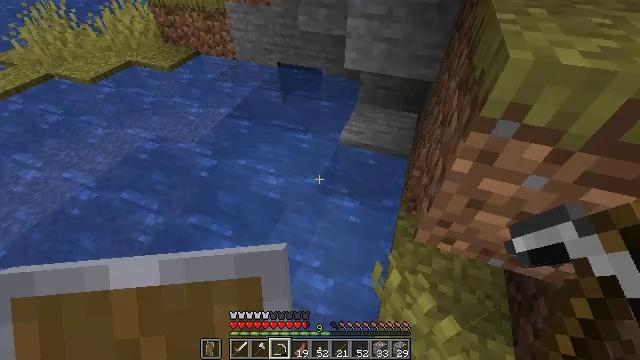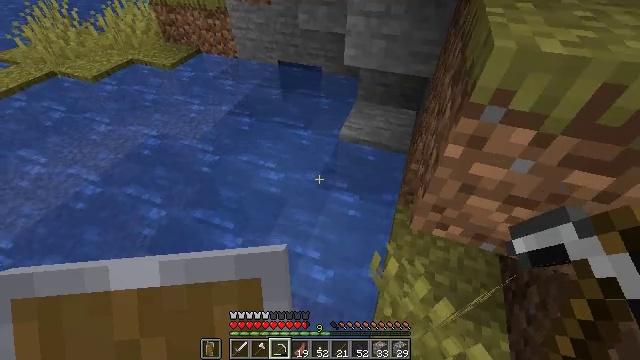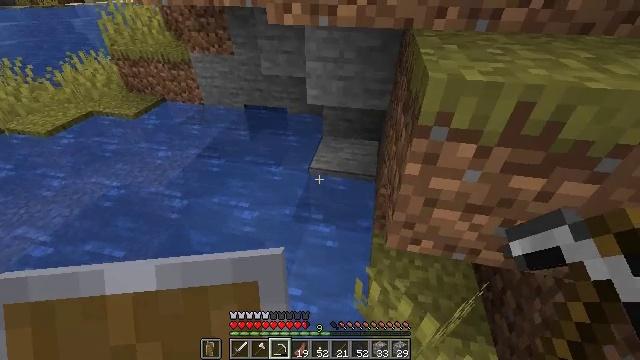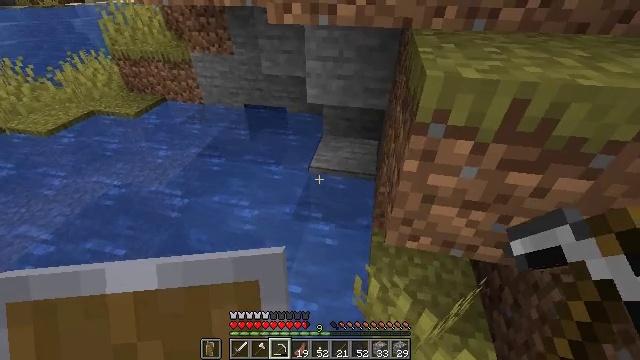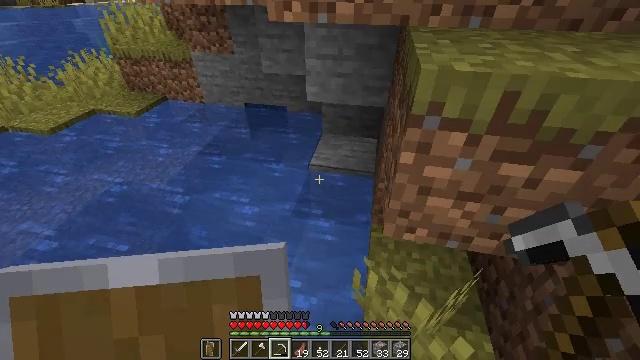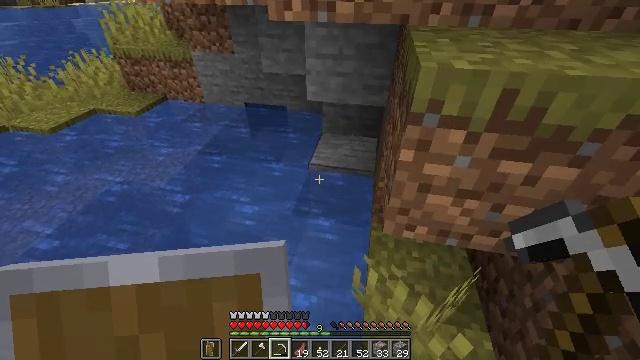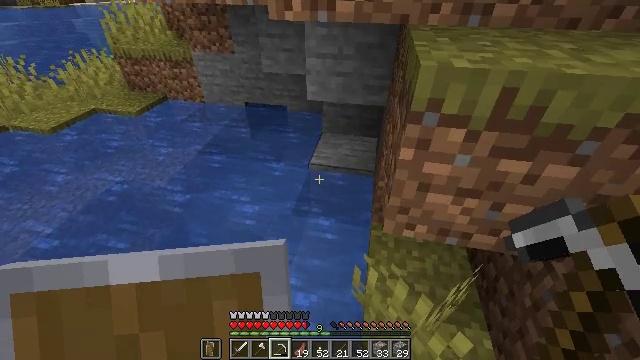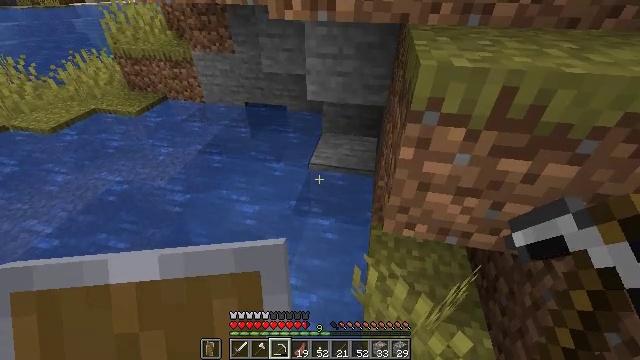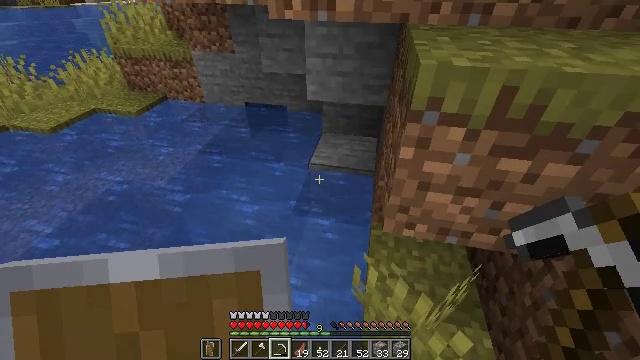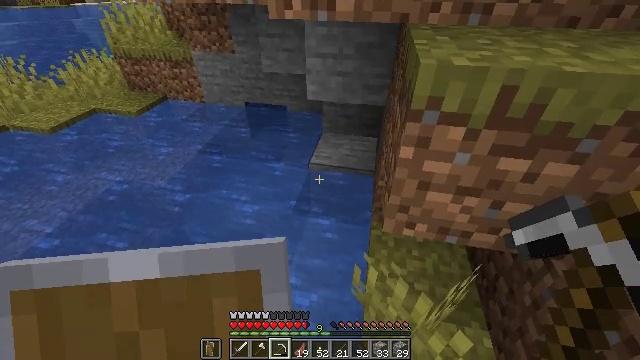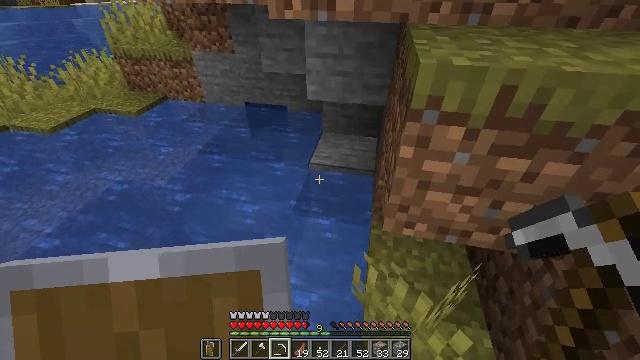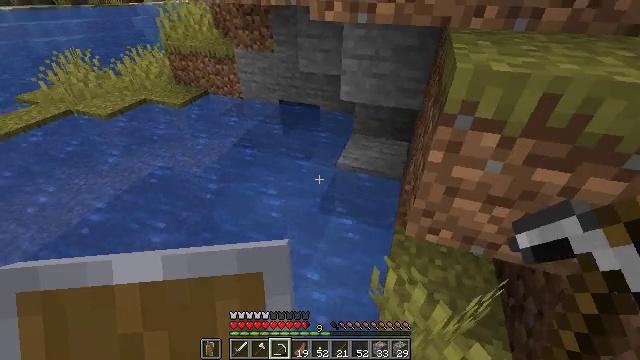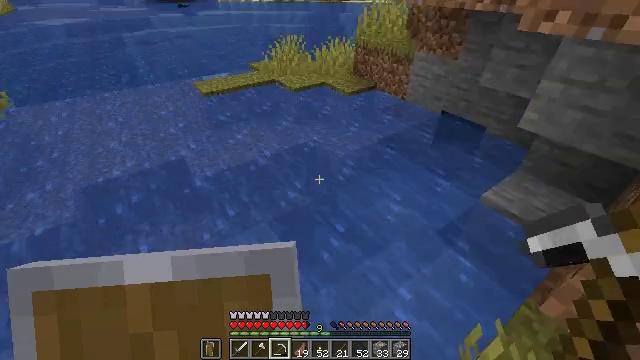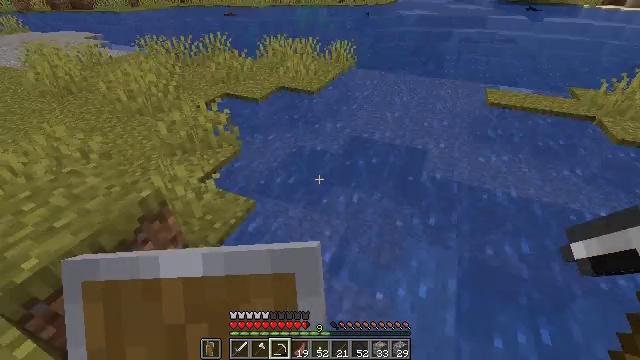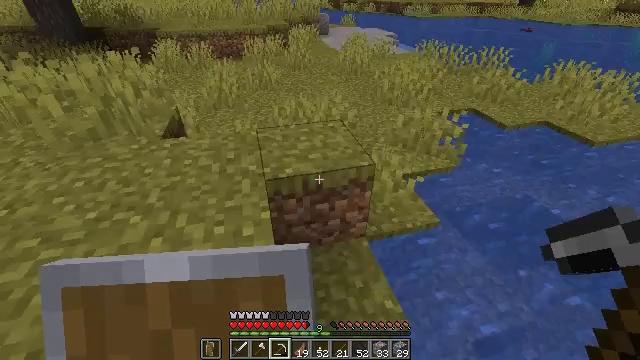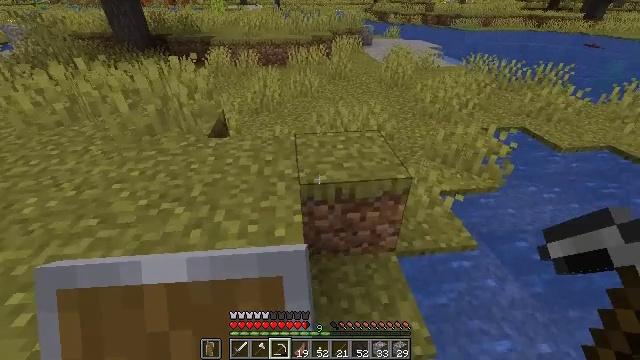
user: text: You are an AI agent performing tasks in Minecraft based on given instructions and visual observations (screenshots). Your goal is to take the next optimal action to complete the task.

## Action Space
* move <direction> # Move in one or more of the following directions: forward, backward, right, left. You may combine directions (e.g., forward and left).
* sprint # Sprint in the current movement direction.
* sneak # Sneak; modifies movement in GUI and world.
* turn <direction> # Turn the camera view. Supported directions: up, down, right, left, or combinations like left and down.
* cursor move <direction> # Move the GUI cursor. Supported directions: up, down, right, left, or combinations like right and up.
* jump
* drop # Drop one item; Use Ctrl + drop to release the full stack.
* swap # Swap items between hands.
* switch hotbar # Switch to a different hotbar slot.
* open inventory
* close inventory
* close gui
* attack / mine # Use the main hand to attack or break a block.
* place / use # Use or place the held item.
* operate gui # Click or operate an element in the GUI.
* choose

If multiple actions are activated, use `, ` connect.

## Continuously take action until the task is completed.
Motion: motion action
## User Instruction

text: Harvest sugar cane from the plant.
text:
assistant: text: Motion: move back, sneak
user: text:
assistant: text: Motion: move back, sneak, turn right and up
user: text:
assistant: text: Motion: sneak
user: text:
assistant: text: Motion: sneak
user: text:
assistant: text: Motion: sneak
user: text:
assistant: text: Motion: sneak
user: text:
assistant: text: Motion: sneak
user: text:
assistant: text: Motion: sneak
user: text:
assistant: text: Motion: sneak
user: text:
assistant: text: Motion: move back, sneak
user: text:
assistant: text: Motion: move back, sneak, turn left
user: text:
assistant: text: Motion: move back, sneak, turn left
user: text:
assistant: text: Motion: move back, sneak, turn left
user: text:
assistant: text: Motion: move back and move left, sneak, turn left and up
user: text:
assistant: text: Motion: move left, turn left and up
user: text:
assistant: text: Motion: move forward and move left
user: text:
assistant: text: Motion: move forward and move left
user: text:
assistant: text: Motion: move forward and move left
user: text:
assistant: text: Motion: move forward, turn up
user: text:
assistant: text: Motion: move forward
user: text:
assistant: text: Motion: move forward, sprint
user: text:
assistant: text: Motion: move forward, sprint
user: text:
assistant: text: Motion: move forward, sprint, jump
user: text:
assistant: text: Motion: move forward, sprint, turn up, jump
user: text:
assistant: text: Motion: move forward, turn right and up, jump
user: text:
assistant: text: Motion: move forward, turn right, jump
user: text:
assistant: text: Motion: move forward, jump
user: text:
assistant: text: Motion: move forward, jump
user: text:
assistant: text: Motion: move forward
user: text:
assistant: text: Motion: move forward